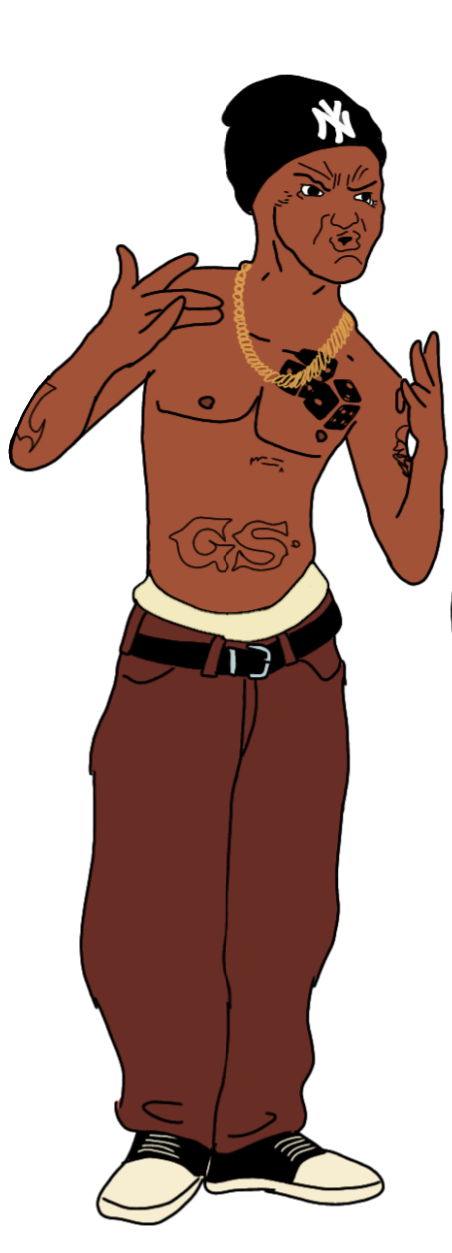
Label: 5_Blackjak